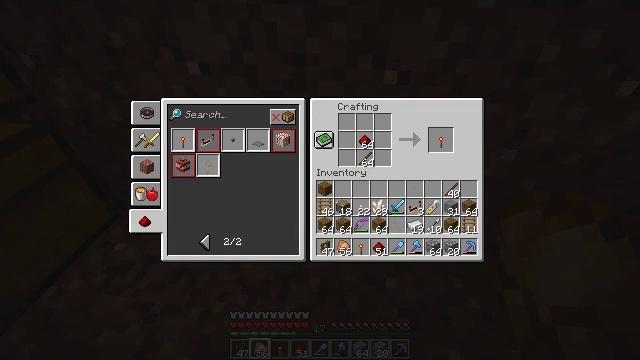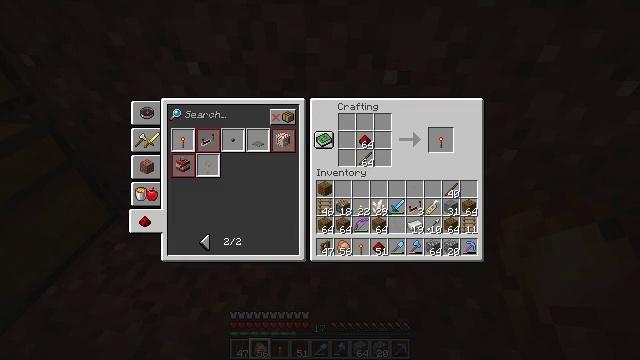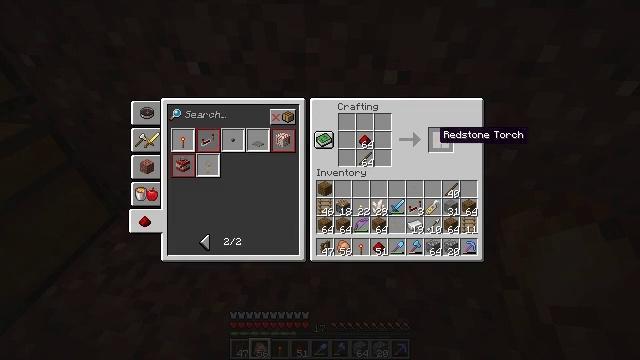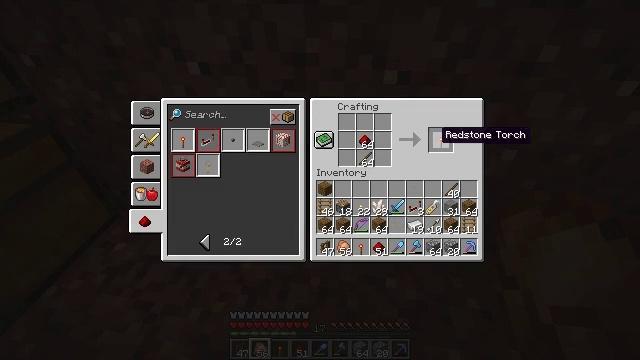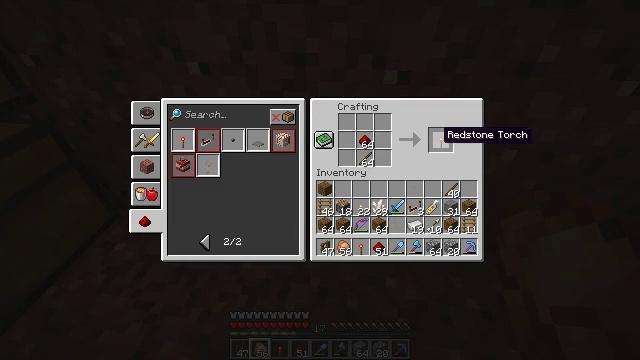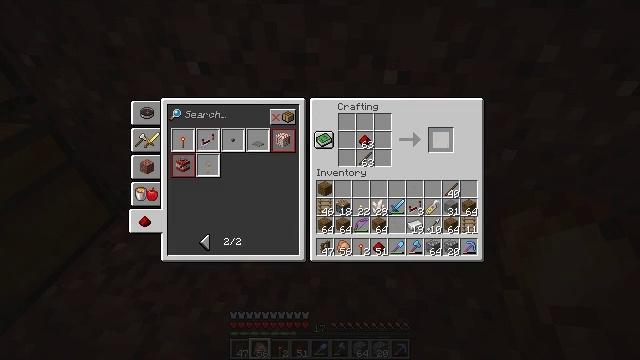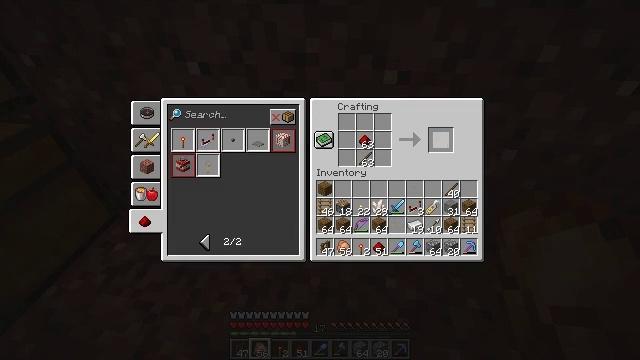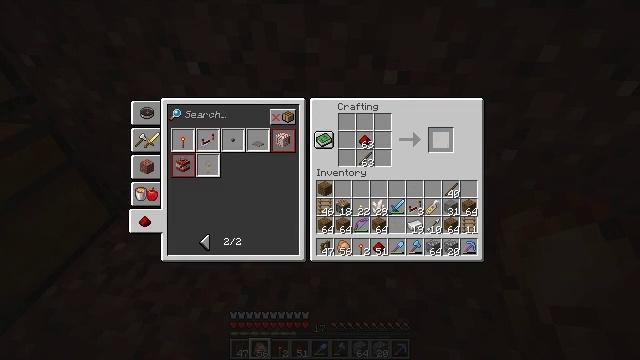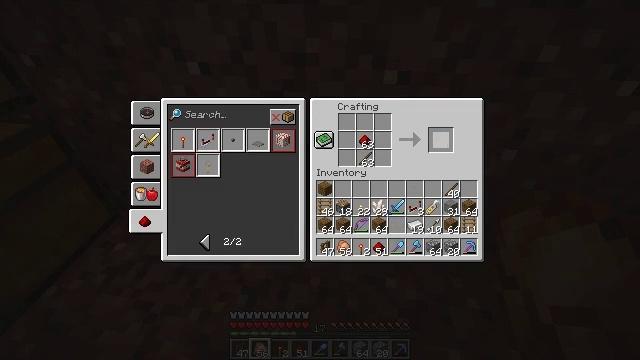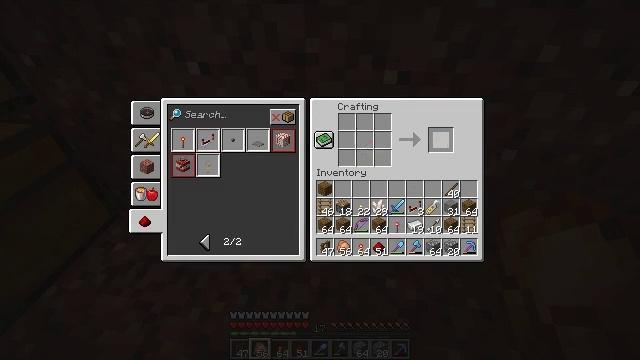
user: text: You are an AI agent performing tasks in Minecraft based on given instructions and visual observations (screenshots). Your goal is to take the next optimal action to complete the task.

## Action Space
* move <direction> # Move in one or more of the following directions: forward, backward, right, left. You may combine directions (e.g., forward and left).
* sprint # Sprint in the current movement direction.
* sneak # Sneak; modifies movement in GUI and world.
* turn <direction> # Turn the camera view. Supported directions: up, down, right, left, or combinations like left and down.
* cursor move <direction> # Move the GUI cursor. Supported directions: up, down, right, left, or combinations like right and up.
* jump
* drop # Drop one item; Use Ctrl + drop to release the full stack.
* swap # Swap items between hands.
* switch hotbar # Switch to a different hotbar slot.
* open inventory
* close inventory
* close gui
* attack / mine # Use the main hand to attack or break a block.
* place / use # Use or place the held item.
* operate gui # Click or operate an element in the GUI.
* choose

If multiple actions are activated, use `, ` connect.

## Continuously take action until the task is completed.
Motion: motion action
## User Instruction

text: Combine a stick and redstone dust to make a redstone torch.
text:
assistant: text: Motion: sneak
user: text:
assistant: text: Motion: sneak, cursor move right
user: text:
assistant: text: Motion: sneak
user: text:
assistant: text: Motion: sneak
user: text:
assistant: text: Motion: sneak, operate gui
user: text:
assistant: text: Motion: sneak, operate gui
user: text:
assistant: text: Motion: sneak, operate gui
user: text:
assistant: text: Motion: sneak, operate gui
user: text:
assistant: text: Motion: sneak
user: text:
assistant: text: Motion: sneak